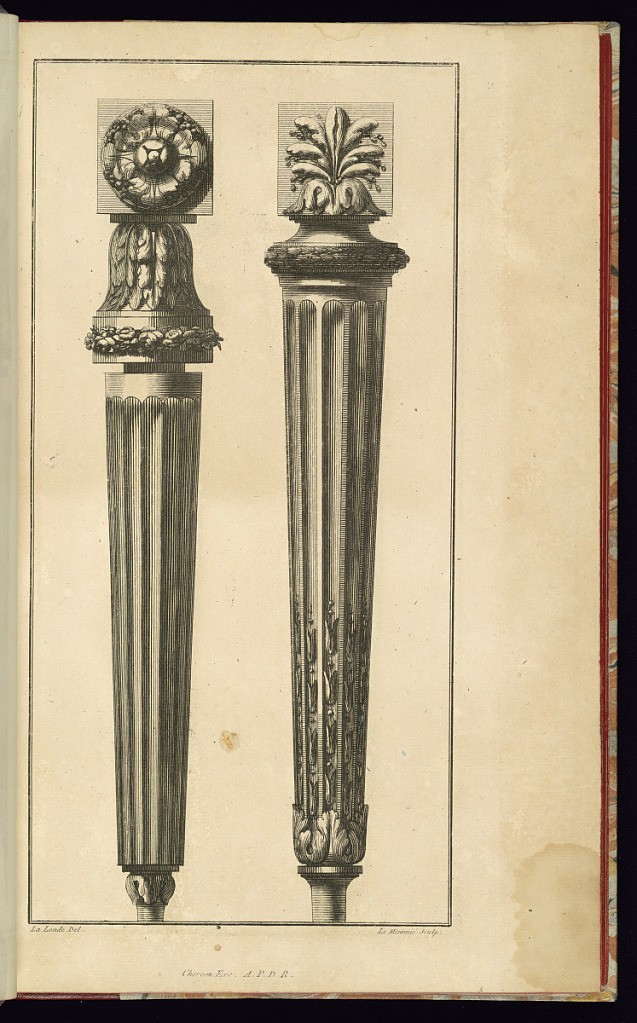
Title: Two Furniture Leg Designs
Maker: Richard de Lalonde, French, active 1780–96
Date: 1775-1788
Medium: Etching on off-white laid paper
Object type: Print
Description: Two furniture leg designs, arranged horizontally on the page. The leg at left has a top block with a round rosette, a cove of cascading acanthus leaves, a flat wound round with a garland of roses, and fluting down the shaft. The leg at right features a top block with  a carved palmette, a shoulder with bound laurel leaves, and a fluted shaft, near the bottom of which is bead and leaf cabling and acanthus leaves. The plate is signed and numbered, although the page has been trimmed and the bottom half of the plate number is cut off.